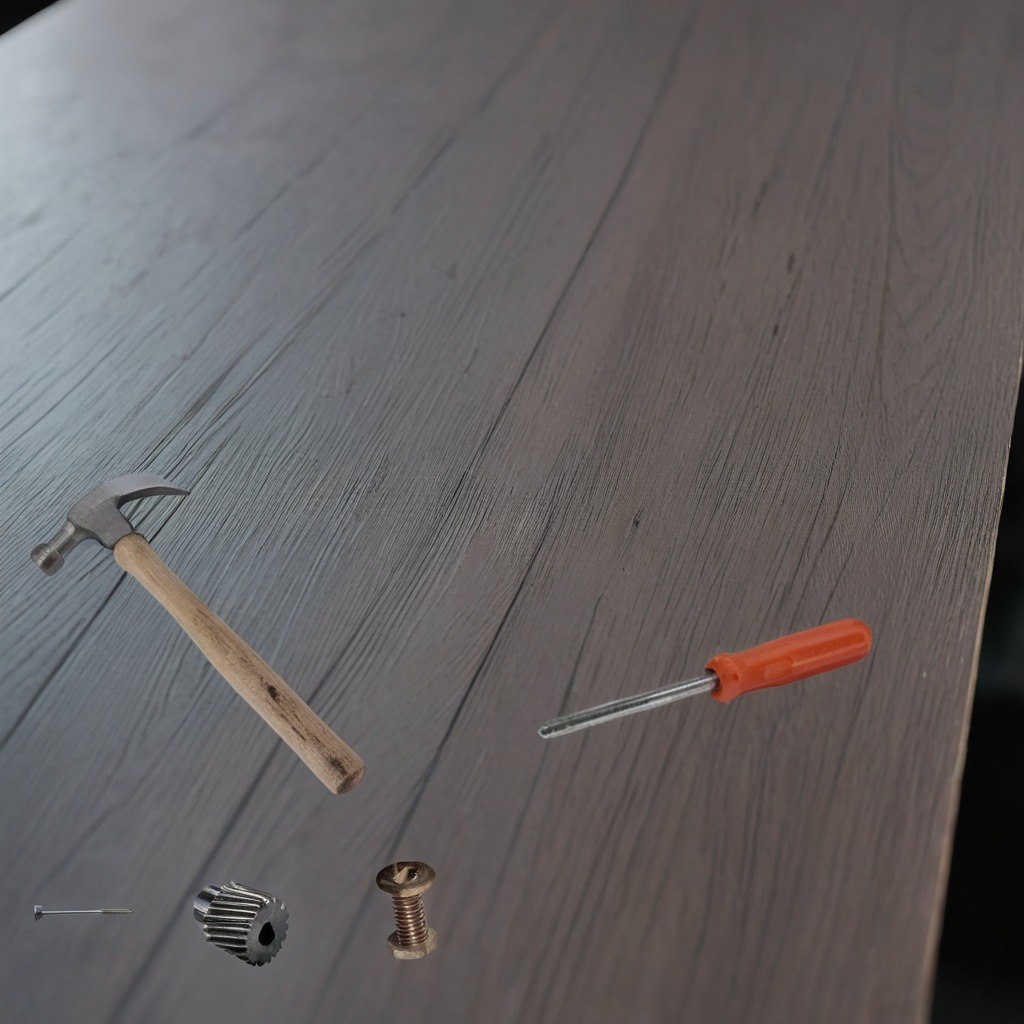
A metal gear with teeth, a metal machine screw, a hammer, an iron nail, and a screwdriver are lying on the table.